Field crop: maize
Growth stage: 1
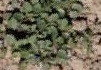
Species: convolvulus